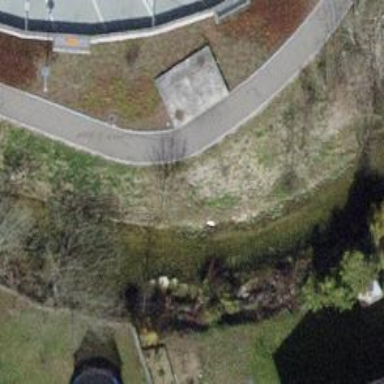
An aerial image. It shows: Asphalt path with excellent trail visibility.